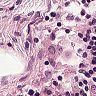
Metastatic tissue present: no